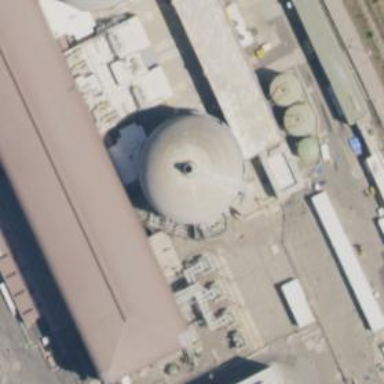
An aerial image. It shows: Power station building.